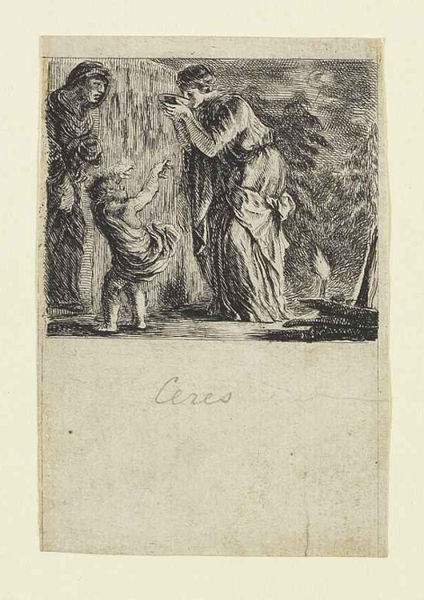
Titel: Jeu de la Mythologie - Ceres
Künstler: Stefano della Bella
Standort: Karlsruhe
Institution: Staatliche Kunsthalle Karlsruhe
Schlagwörter: baum, dunkel, felsen, feuer, flügel, gott, hand, himmel, mann, nackt, schatten, umhang, wasser, weiß, wolken, bäume, frauen, landschaft, menschen, äste, finger, frau, getränk, grau, holz, hut, kleid, kleider, lampe, licht, nacht, schwarz, skizze, zeichnung, tuch, weg, alt, jung, kappe, mütze, trinken, wand, arm, arme, falten, lang, mensch, schale, schüssel, hände, vorhang, wind, hütte, gewand, kelch, kutte, mantel, stoff, stoffe, drei, kind, mutter, blatt, wald, wasserfall, kinder, engel, putto, schrift, papier, zwei, röcke, getreide, fels, felswand, mauer, grafik, graphik, schattierung, klein, monochrom, rand, tannen, kerze, nadel, junge, zeigen, striche, becher, tusche, mond, flamme, buch, brennen, lichtung, druck, druckgraphik, schwarzweiss, sichel, schraffur, radierung, stich, seite, illustration, text, bleistift, fichte, tanne, entwurf, göttin, gravur, buchseite, öllampe, hölle, bacchus, toga, heben, mönch, gebückt, kupferstich, gabe, trinkschale, fackel, schwar, verkündigung, monster, stick, durst, trank, trunk, saft, ceres, 3, en, l, 2, trinkt, tqanne, #frauen, veres, fressko, unterschrtift, ceses, schnuddelig, cres